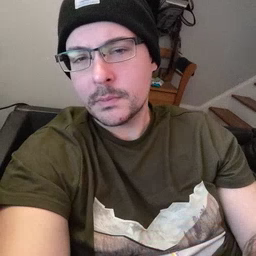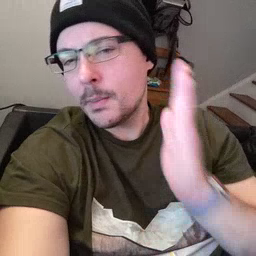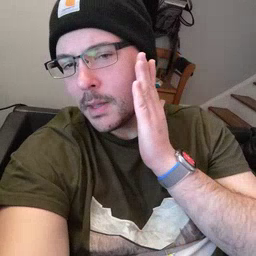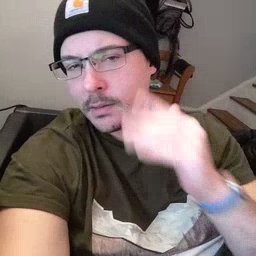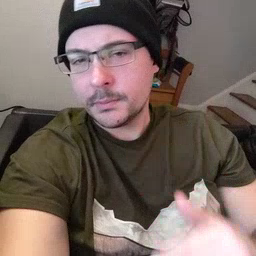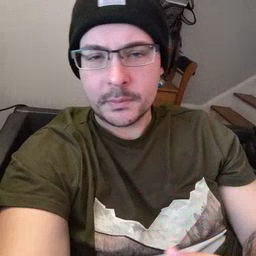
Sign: bed